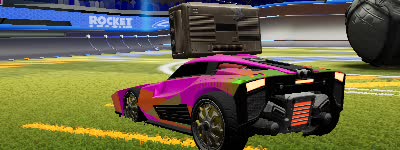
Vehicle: breakout